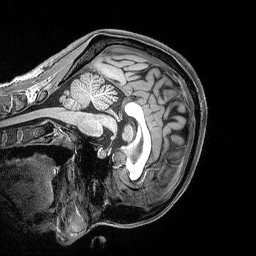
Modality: T1w
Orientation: sagittal
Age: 41
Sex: female
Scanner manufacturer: siemens
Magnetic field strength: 3 T
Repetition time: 2.3 s
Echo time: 0.00298 s